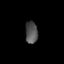
Tissue: skin
Cell type: Myeloid cells
Senescence score: 0.7558
Nuclear area (px): 269
Mean DAPI intensity: 80.42